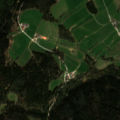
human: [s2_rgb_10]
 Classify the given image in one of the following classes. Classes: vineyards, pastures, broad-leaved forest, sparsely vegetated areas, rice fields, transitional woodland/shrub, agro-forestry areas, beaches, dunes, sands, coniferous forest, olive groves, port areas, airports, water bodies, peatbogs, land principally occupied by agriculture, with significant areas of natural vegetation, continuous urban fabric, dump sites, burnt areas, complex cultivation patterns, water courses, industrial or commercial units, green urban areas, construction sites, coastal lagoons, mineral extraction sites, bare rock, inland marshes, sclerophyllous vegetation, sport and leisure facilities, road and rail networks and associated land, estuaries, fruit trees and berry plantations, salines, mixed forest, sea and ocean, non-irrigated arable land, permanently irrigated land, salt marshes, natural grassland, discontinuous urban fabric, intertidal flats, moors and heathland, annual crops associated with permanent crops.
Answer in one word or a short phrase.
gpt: pastures, coniferous forest, mixed forest